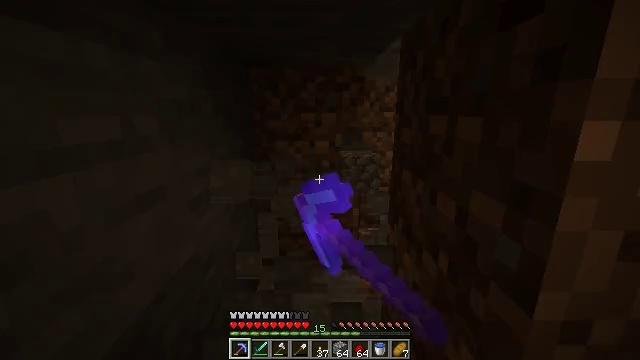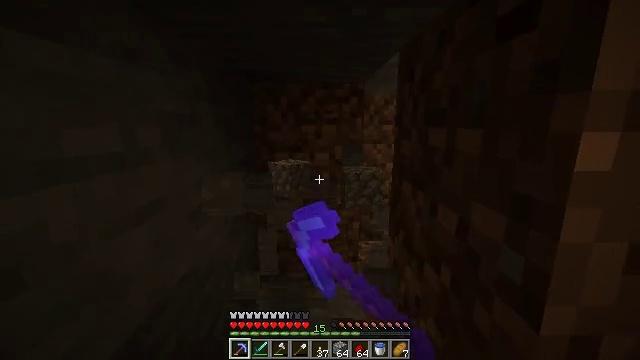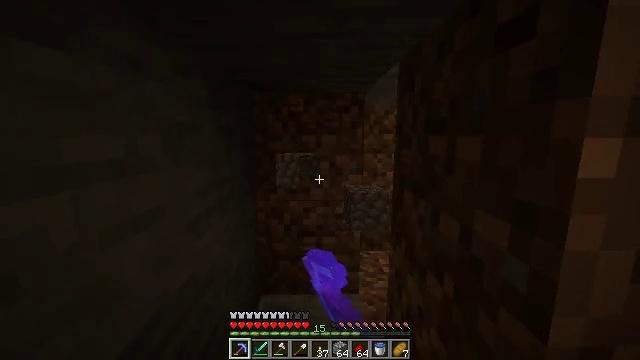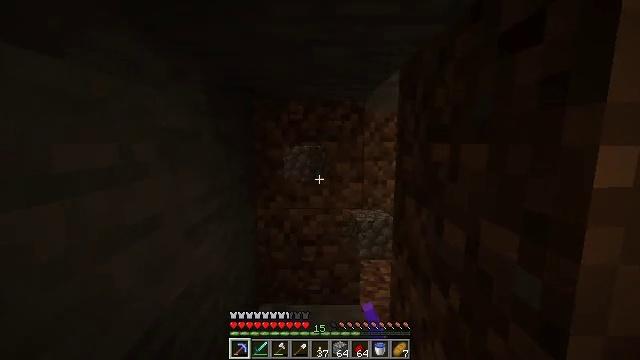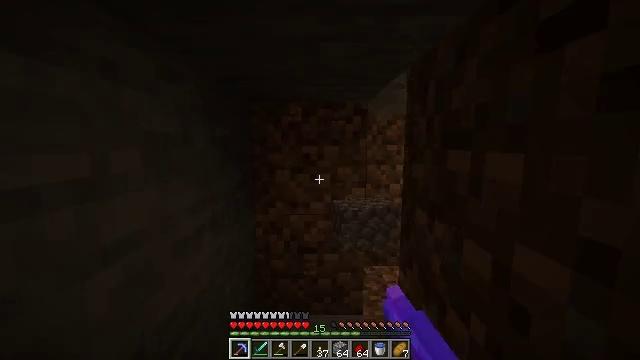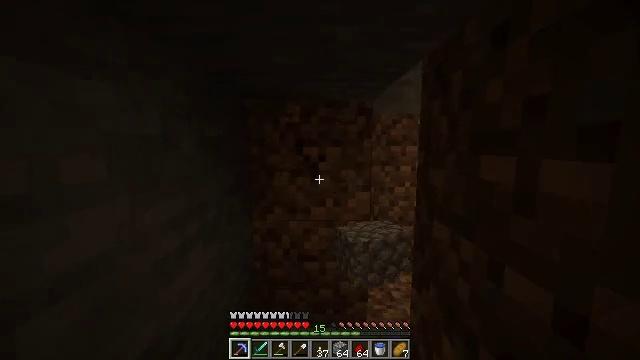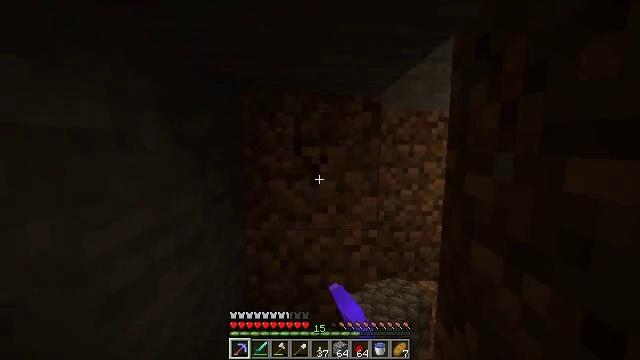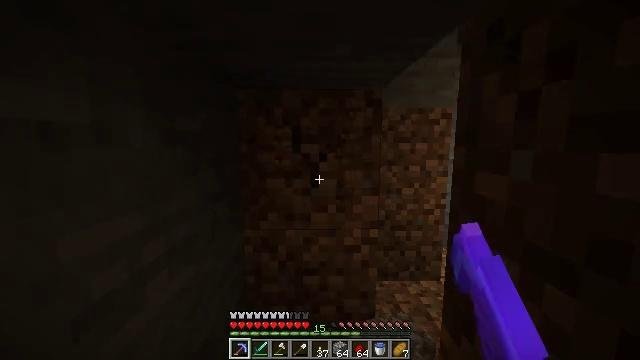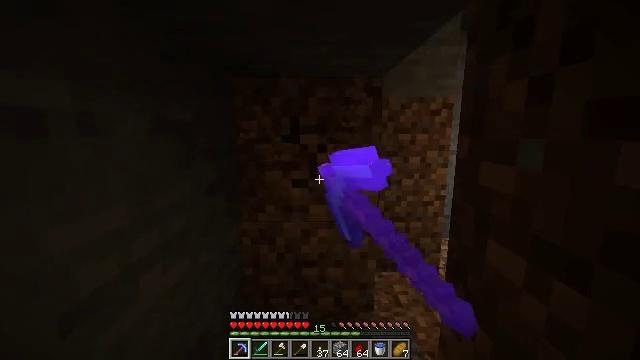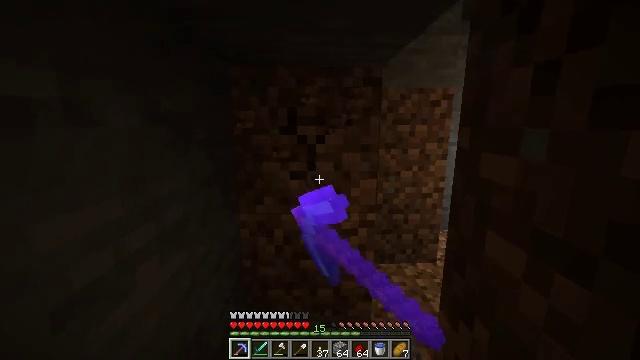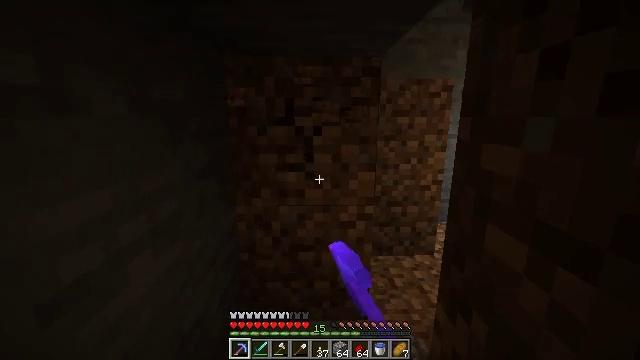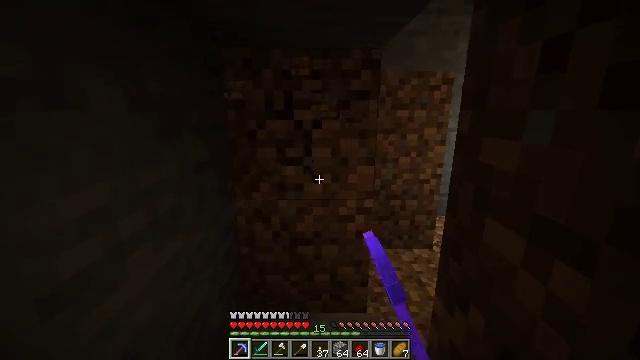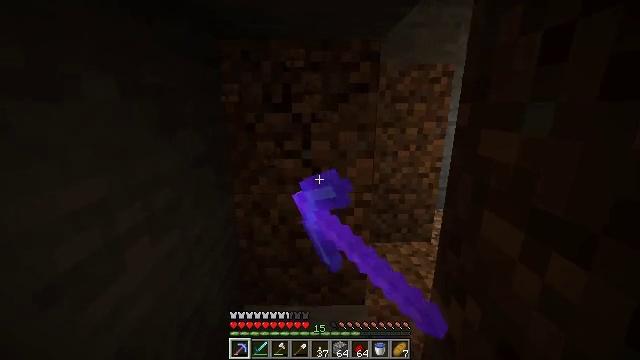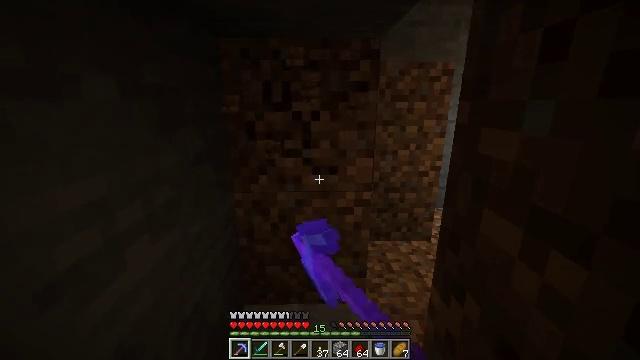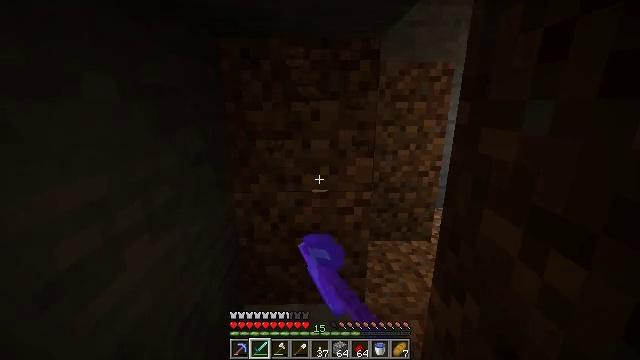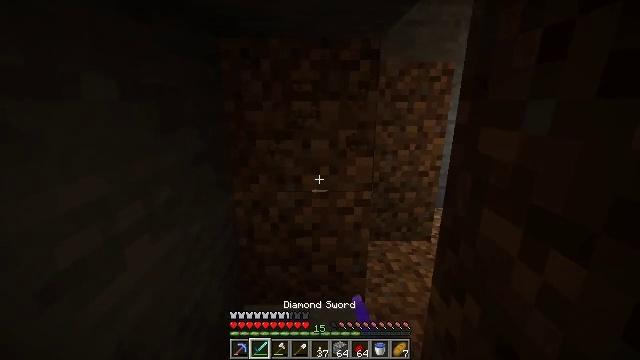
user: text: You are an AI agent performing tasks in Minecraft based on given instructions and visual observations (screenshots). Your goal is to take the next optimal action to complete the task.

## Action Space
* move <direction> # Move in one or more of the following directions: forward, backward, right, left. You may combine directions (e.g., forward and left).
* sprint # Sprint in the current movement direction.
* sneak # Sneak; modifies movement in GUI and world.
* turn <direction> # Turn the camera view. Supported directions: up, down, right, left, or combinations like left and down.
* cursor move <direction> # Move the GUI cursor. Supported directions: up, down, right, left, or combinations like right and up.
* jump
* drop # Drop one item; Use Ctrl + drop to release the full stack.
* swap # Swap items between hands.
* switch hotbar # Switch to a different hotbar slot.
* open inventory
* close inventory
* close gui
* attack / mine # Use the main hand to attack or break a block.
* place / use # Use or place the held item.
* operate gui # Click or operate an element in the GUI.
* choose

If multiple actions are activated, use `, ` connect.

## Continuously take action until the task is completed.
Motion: motion action
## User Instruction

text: Break the dirt block.
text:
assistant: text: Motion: turn up, attack / mine
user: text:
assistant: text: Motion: turn up, attack / mine
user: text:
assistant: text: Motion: move forward, turn up, attack / mine
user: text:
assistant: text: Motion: move forward, attack / mine
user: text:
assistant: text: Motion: move forward, attack / mine
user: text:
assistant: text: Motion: attack / mine
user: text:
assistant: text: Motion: attack / mine
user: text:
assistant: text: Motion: turn down, attack / mine
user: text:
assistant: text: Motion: turn down, attack / mine
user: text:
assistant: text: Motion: turn down, attack / mine
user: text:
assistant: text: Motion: turn down, attack / mine
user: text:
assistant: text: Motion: turn down, attack / mine
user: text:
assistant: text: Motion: attack / mine
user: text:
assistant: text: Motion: attack / mine, switch to hotbar 2
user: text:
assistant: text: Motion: attack / mine, switch to hotbar 2
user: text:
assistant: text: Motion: attack / mine, switch to hotbar 2
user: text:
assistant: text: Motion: attack / mine
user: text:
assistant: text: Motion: attack / mine
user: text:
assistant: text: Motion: attack / mine
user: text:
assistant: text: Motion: attack / mine
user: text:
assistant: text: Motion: attack / mine
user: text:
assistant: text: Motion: attack / mine
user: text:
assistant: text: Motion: attack / mine
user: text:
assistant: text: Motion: attack / mine
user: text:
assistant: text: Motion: turn up, attack / mine
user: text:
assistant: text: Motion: turn up, attack / mine
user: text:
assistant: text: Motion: turn up, attack / mine
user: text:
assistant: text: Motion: attack / mine
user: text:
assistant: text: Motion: attack / mine
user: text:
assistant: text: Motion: attack / mine